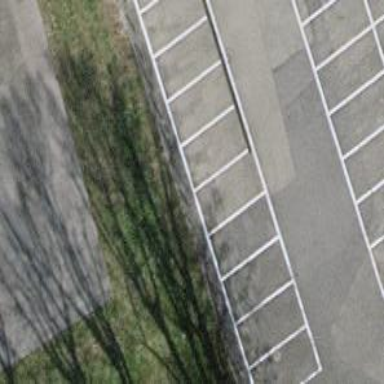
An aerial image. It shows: Bollard.